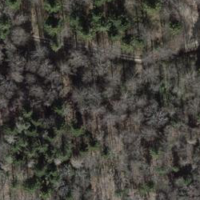
EUNIS habitat code: 41
Species observed at this site:
Petasites albus